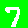
Digit: 7